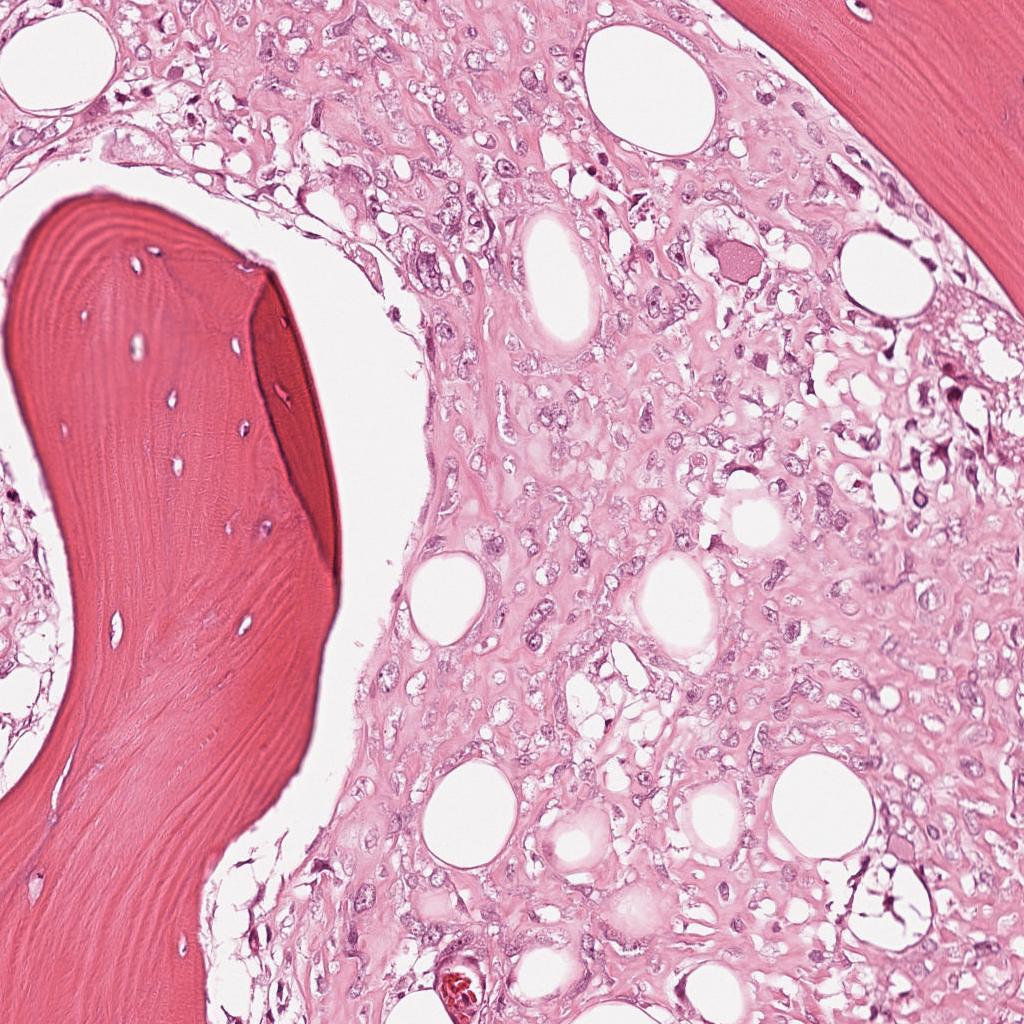
Label: Viable